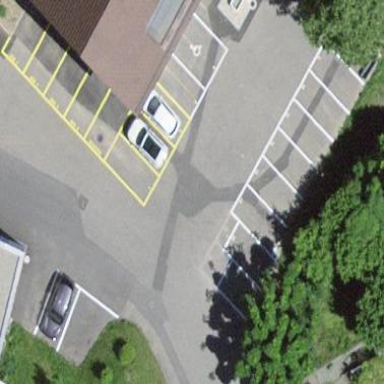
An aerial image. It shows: Parking area.